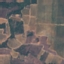
Label: PermanentCrop